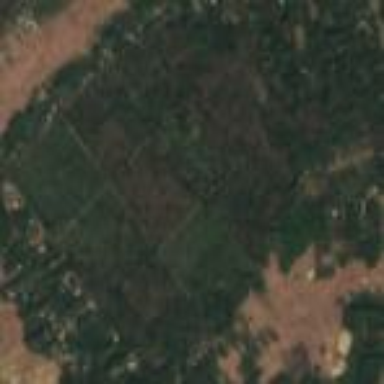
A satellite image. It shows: Orchard consisting of tea plants.